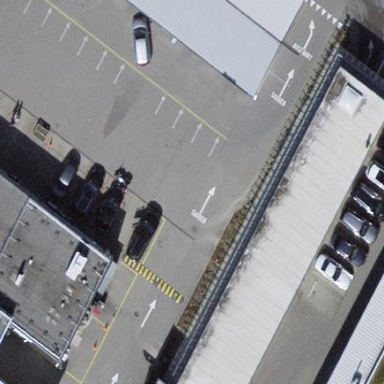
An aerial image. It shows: Building serving as car wash facility.